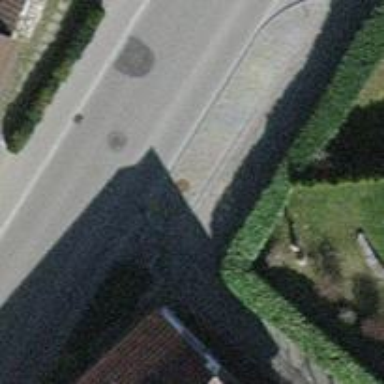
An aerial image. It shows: Cycle barrier.